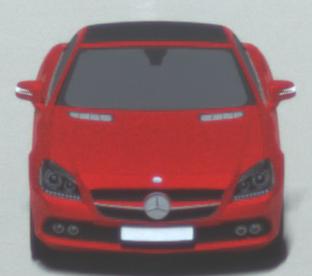
Make: Mercedes-Benz
Model: SLK 200
Detailed model: SLK-Class (172)
Model produced from: 2011/03
Model produced until: 2015/04
Doors: 2
Color: red
Road condition: wet road
Daytime: not specified
Contrast: high contrast